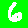
Digit: 6